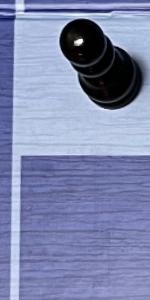
Label: Empty